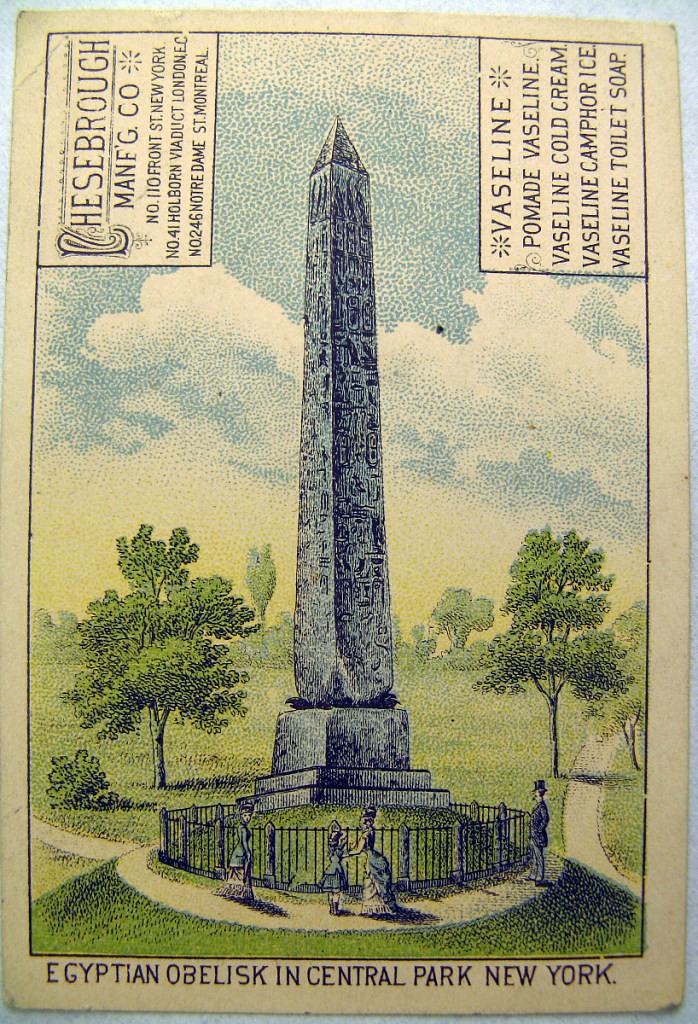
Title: Advertisement for Patented Medicine
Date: ca. 1880
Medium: Chromolithograph
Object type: Trade card
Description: Depicted on recto is the obelisk in Central Park, New York, NY.